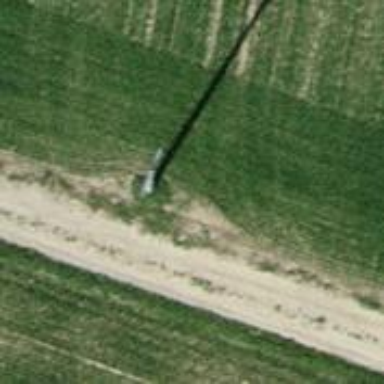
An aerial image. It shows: Concrete power pole.